Question: I'm thinking of Mask as in a circuit Mask (I think)- let me explain with a handy chart

The common source would be physically in 'c:\source'
Instance A would be physically in 'c:\instanceA' but initially have nothing but symlinks to everything in 'c:\source'
Instance B would be physically in 'c:\instanceB' but initially have nothing but symlinks to everything in 'c:\source'
As you made changes to Instance A and Instance B, you would have create a mask that would hide files from CommonSource if they were deleted from the Instance folders and create a new physical file in the instance directory if an existing Common Source file was modified.
New files would live in the instance folders but never make it back to the Common Source.
This type of setup would be very useful for a project where I want to do many different types of small tweaks to multiple instances where distinct threads would work on distinct instances.
I know about symbolic links but they fall short in the case of modifying a file.
Is there anything that can accomplish this? If not, should I try to make this and patent it? Seems like a good idea to me.
I would be on Windows Server 2008 or later.
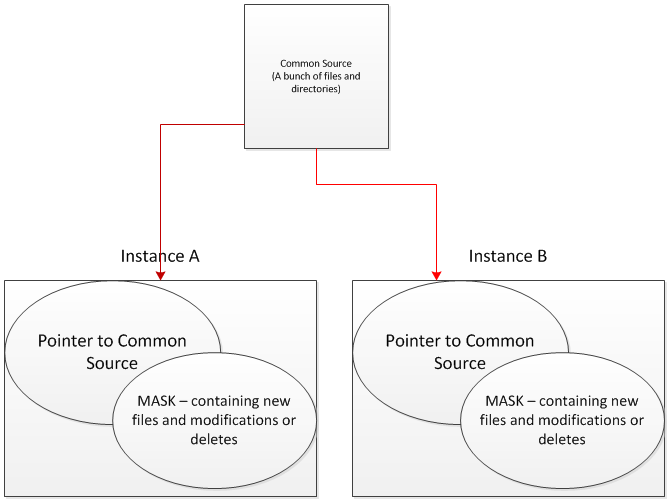
Answer: Fearing I'm stating the obvious, but <URL> is one tool that can be used to achieve this behavior.
1. Make your "Common Source" a git repository
2. Clone the repository twice to "InstanceA" and "InstanceB"
3. In each instance, check out a new, unique branch
As changes are made in "Common Source" you can merge those changes into "InstanceA" and "InstanceB" while maintaining the "MASK" you've created for each.
This has the added benefit of allowing changes from "Common Source" to be as you wish instead of having changes to "Common Source" out to each instance .